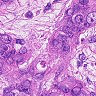
Metastatic tissue present: yes